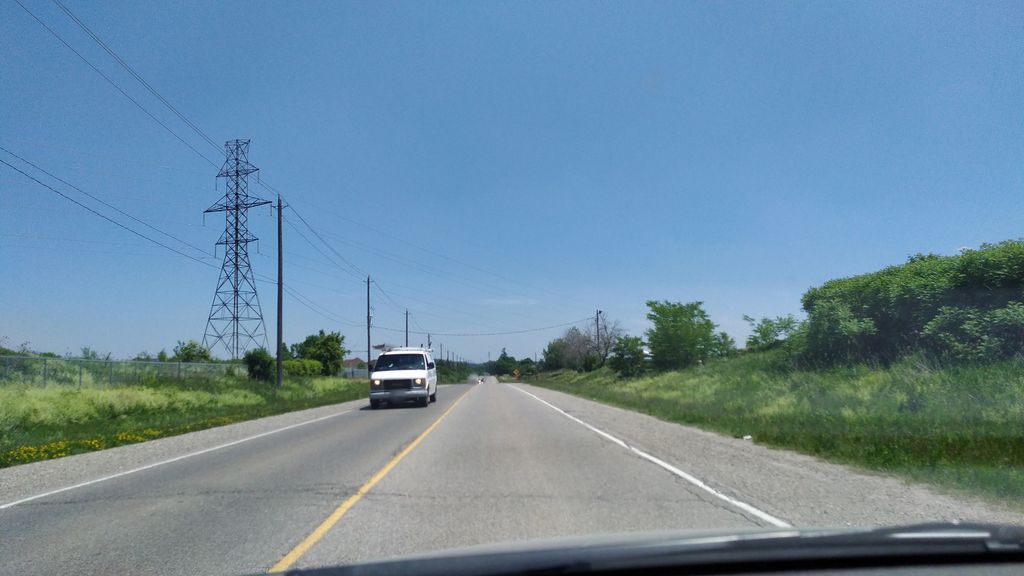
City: kitchener-waterloo